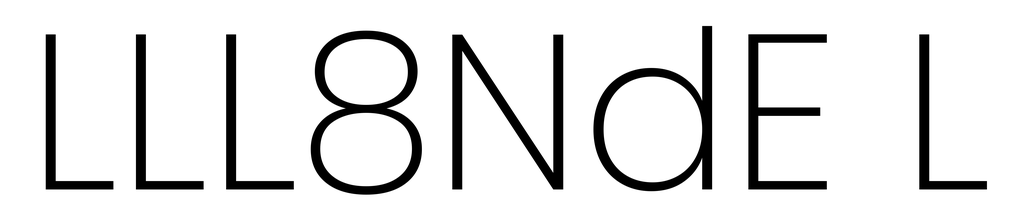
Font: Poppins-ExtraLight